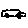
Label: car